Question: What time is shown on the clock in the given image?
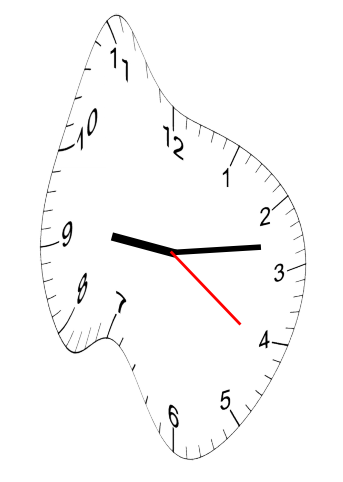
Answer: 09:13:21